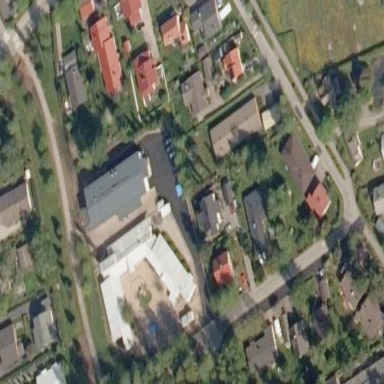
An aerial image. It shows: Kindergarten.